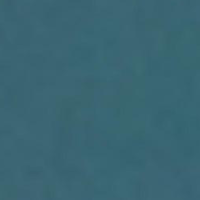
EUNIS habitat code: 14
Species observed at this site:
Hoplia argentea